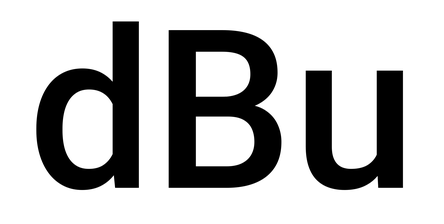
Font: Roboto_Medium